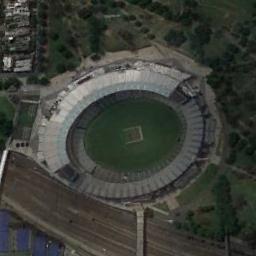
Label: stadium